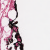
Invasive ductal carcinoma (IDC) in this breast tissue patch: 0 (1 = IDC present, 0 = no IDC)